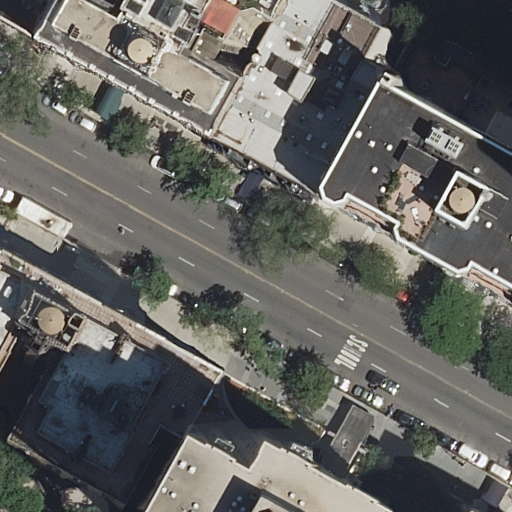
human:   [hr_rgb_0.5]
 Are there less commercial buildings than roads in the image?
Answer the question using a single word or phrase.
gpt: yes

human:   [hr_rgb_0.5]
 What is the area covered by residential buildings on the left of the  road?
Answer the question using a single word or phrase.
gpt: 1185m2

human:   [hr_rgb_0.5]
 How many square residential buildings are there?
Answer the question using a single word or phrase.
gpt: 0

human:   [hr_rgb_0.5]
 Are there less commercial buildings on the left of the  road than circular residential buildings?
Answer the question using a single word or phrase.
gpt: no

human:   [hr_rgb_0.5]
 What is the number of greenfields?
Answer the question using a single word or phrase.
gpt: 0

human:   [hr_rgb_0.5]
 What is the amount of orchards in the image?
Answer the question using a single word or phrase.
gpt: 0

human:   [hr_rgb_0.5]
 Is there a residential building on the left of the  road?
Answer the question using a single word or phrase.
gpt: yes

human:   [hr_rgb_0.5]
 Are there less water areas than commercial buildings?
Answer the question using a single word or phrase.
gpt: no

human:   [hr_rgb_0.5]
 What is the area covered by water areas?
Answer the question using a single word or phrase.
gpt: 0m2

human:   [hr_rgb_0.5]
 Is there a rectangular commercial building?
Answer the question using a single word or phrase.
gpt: no

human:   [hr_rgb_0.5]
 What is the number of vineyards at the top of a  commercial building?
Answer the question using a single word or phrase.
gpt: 0

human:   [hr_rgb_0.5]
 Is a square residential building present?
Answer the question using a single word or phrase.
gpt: no

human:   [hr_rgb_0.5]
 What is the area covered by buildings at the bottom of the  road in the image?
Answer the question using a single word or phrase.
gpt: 1552m2

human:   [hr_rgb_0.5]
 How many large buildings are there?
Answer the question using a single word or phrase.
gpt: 2

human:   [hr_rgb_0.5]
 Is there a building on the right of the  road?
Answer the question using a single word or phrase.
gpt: yes

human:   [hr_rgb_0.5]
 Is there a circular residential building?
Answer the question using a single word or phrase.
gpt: no

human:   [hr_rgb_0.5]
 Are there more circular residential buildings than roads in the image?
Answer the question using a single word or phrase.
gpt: no

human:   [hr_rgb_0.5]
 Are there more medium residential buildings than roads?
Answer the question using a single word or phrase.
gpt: yes

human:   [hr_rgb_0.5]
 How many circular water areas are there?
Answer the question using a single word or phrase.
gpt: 0

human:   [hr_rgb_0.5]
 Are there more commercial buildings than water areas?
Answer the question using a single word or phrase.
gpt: no

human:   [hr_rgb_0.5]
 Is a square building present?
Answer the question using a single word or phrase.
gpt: no

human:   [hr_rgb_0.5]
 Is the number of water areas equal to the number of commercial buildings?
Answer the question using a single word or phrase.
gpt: yes

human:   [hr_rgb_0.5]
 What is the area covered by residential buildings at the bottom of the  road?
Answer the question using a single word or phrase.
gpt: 1552m2

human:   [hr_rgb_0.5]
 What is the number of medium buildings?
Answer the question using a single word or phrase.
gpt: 3

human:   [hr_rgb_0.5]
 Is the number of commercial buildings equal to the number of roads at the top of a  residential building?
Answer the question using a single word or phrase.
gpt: no

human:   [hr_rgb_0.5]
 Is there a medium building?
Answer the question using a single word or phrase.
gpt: yes

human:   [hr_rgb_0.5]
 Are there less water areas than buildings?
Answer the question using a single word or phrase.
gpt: yes

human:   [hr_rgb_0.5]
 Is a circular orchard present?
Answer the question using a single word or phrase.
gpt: no

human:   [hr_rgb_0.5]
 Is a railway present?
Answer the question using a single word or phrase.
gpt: no

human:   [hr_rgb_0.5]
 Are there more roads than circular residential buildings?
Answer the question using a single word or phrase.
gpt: yes

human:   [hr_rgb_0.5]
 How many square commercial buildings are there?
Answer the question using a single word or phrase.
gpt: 0

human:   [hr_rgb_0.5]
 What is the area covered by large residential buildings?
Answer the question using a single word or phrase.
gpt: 2332m2

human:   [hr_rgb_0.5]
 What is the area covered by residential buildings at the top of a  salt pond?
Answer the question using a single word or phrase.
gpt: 0m2

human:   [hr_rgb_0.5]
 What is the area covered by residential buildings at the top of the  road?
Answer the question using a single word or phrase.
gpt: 414m2

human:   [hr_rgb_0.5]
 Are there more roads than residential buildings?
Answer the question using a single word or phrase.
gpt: no

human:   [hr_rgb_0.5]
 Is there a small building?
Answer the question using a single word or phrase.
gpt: yes